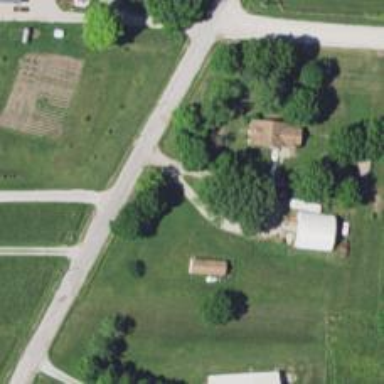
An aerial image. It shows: Driveway.